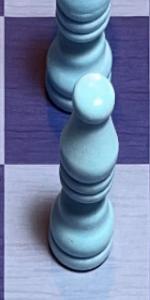
Label: Bishop_White